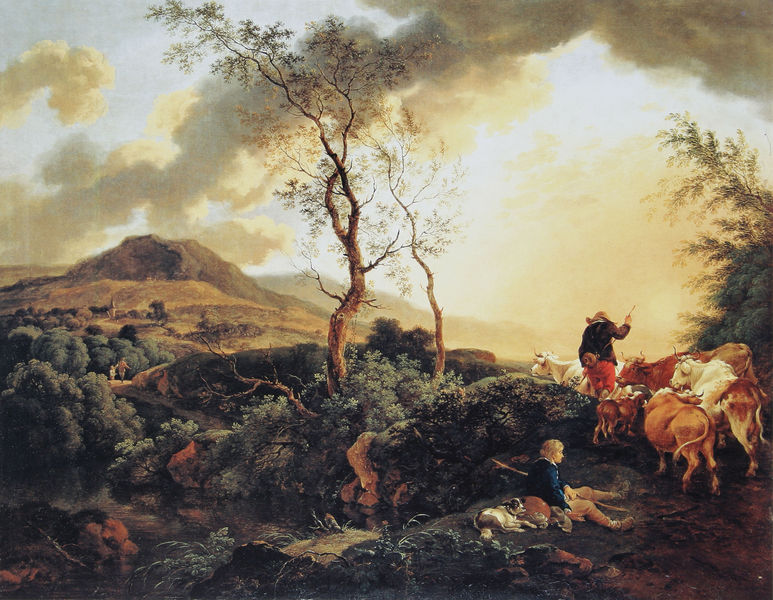
Titel: Bergige Landschaft mit Bach, rastendem Wanderer mit Hund und Hirten, mit Kühen und Kalb sowie zwei weiteren Figuren
Künstler: Ferdinand Kobell
Standort: Mannheim
Institution: Reiß-Museum
Schlagwörter: baum, berg, blau, dunkel, felsen, gemälde, gewitter, himmel, laub, mann, schatten, wasser, weiß, wolken, bäume, fluss, gelb, grün, kirchturm, landschaft, menschen, ocker, see, sitzen, stadt, teich, ufer, äste, abend, braun, grau, hell, hintergrund, hut, licht, schwarz, strasse, ölbild, gras, hund, rot, tiere, weg, wolke, malerei, hose, kappe, barock, mensch, steine, bild, öl, ast, bach, dämmerung, erde, feld, felder, ferne, gräser, horizont, horizontlinie, hügel, kühe, morgen, spiegelung, stamm, strauch, wind, brücke, busch, büsche, gebüsch, gewässer, kirche, pfad, sonne, sträucher, land, realismus, sitzend, kind, blatt, wald, genre, kinder, stock, turm, fell, liegen, zwei, stab, berge, gebirge, dorf, dunst, nebel, herde, hügle, kuh, rind, idylle, pause, rast, romantik, ölgemälde, immel, strohhut, stimmung, junge, bauer, unscharf, panorama, rinder, knabe, weiden, kirchenturm, vulkan, draußen, nd, staub, tasche, verschwommen, wurzeln, romantisch, wanderer, laubbäume, wegrand, hörner, spaziergänger, hirtenstab, eichen, reisender, ochsen, hirte, hirten, schäfer, ausruhen, kalb, bauernszene, ochs, hirtenhund, nebelschwaden, hütehund, hunf, büsche see, hirtenleben, ländliches leben, trieb, vietrieb, rinderherde, end, nne, um